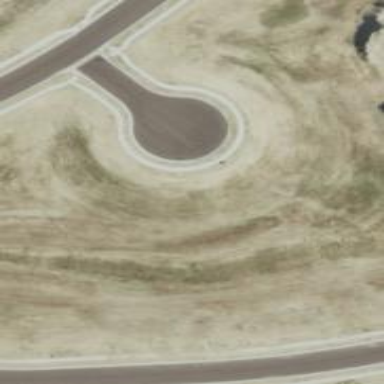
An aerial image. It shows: Turning circle on the road.